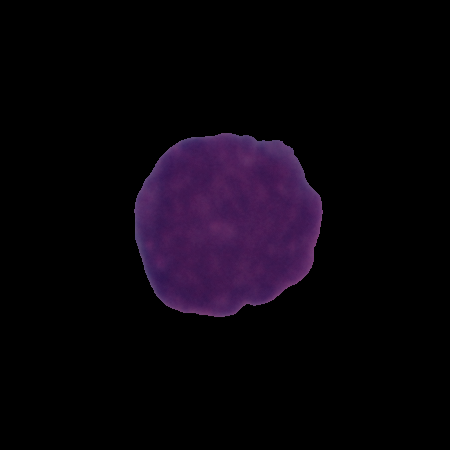
Label: cancer